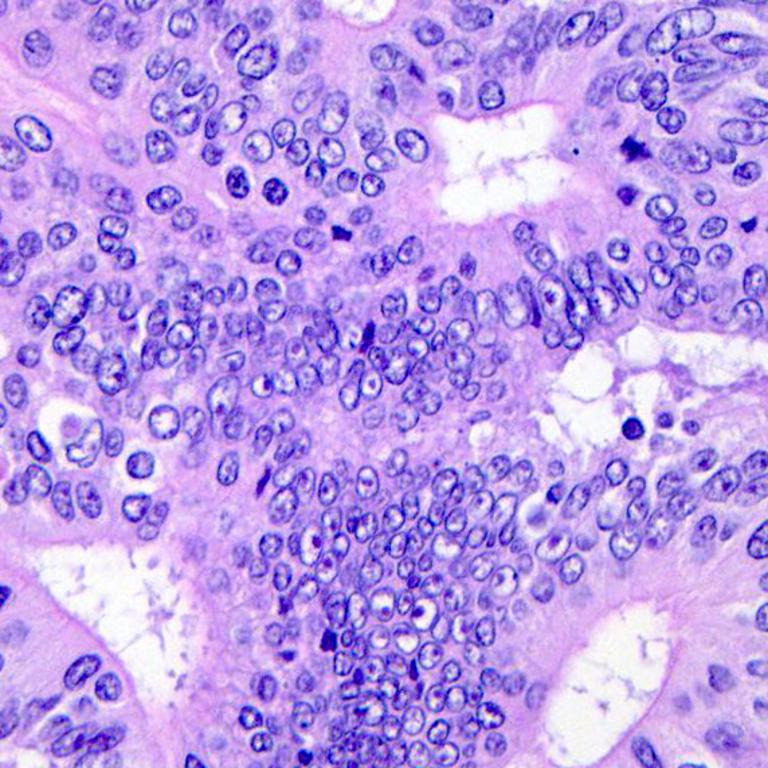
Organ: colon
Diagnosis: adenocarcinomas